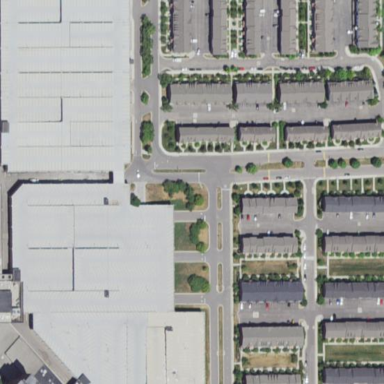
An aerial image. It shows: Multi-storey parking building.